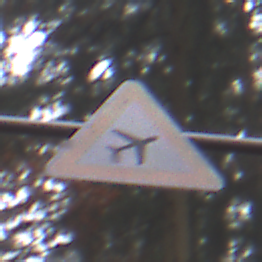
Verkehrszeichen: FlugbetriebLinks
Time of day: Midday
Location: Outdoor (Nature)
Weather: Overcast
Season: Autumn
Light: Natural